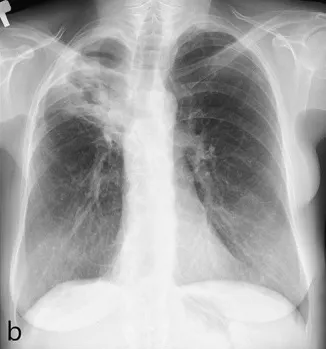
After 2 months - cavity consolidation.
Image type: radiology (x_ray)